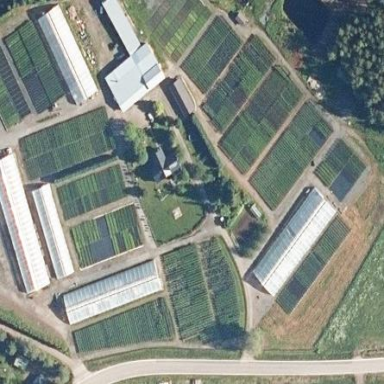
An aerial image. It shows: Farmyard area.